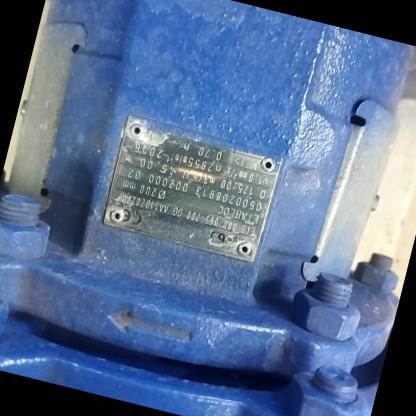
Klasa: tabliczka-znamionowa